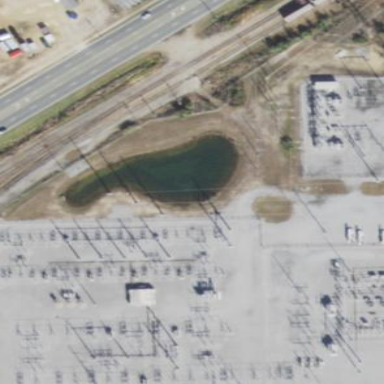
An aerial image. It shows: Outdoor power substation of the transmission type. It is enclosed by fence.